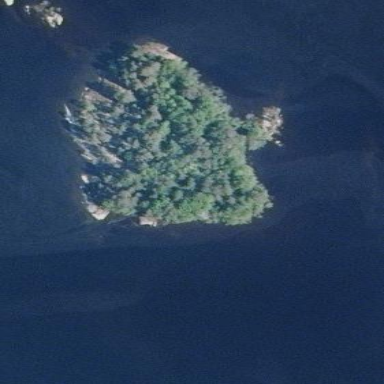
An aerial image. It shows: Islet.